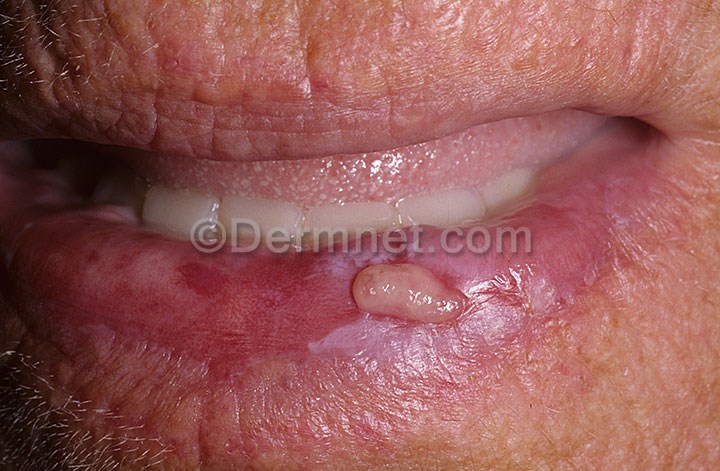
Disease: Actinic Keratosis Basal Cell Carcinoma and other Malignant Lesions